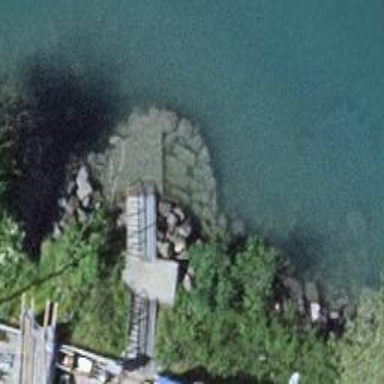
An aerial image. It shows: Slipway on leisure land.